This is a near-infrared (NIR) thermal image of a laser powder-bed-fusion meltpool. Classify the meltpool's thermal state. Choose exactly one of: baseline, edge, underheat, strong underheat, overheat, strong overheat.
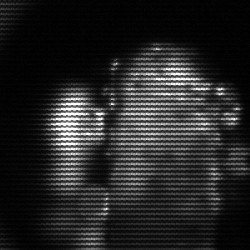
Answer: strong underheat